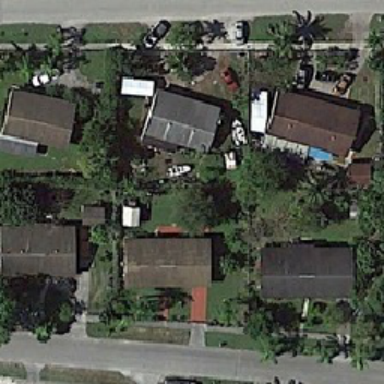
There are six medium-sized houses in this picture .